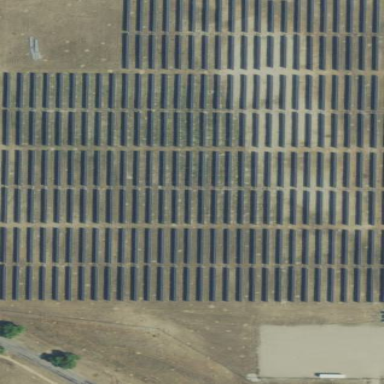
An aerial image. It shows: Solar power plant utilizing photovoltaic technology.